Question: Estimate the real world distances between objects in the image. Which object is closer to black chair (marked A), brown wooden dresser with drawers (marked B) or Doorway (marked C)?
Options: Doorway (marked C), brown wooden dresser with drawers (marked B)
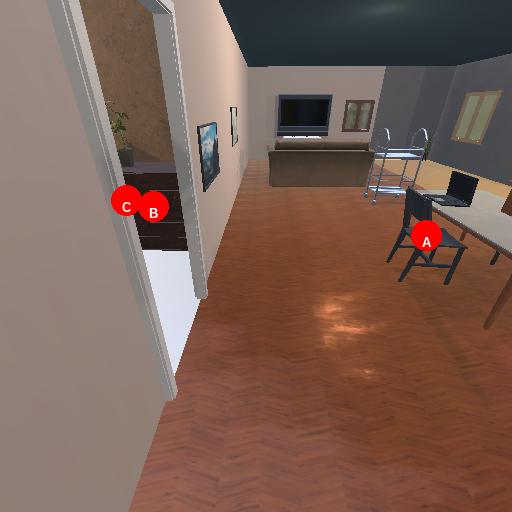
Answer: Doorway (marked C)